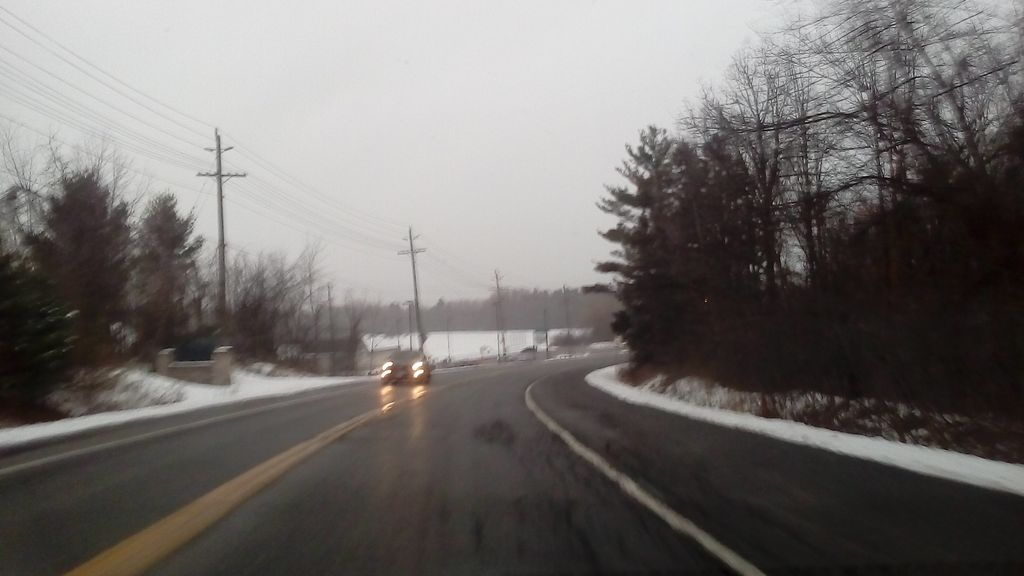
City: ottawa-gatineau